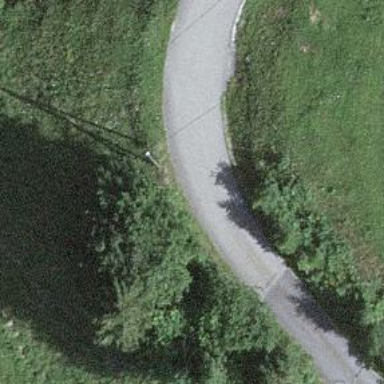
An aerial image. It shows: Unclassified road with asphalt surface.